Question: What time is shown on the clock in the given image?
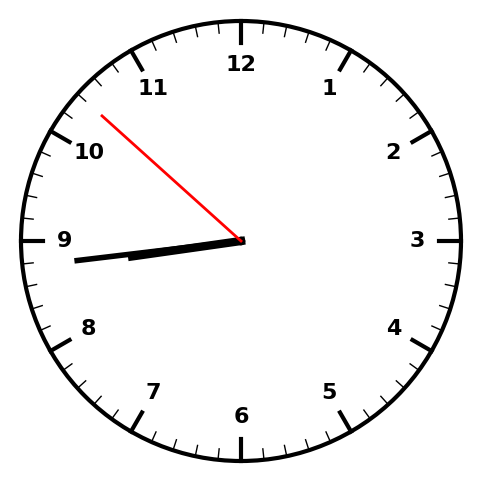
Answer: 08:43:52